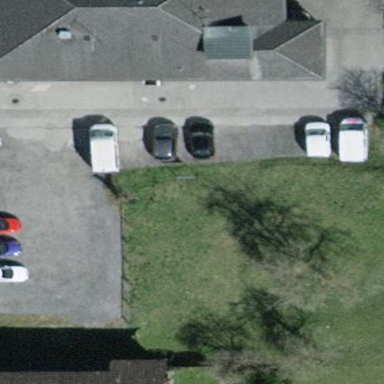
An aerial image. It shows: Parking space with gravel surface.